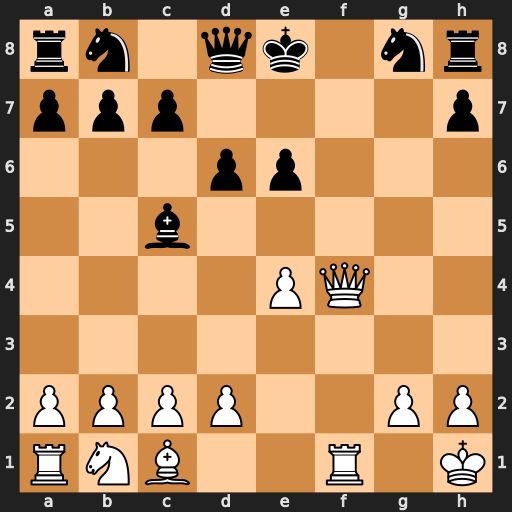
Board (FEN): rn1qk1nr/ppp4p/3pp3/2b5/4PQ2/8/PPPP2PP/RNB2R1K
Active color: w
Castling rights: kq
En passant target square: -
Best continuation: Qf7#